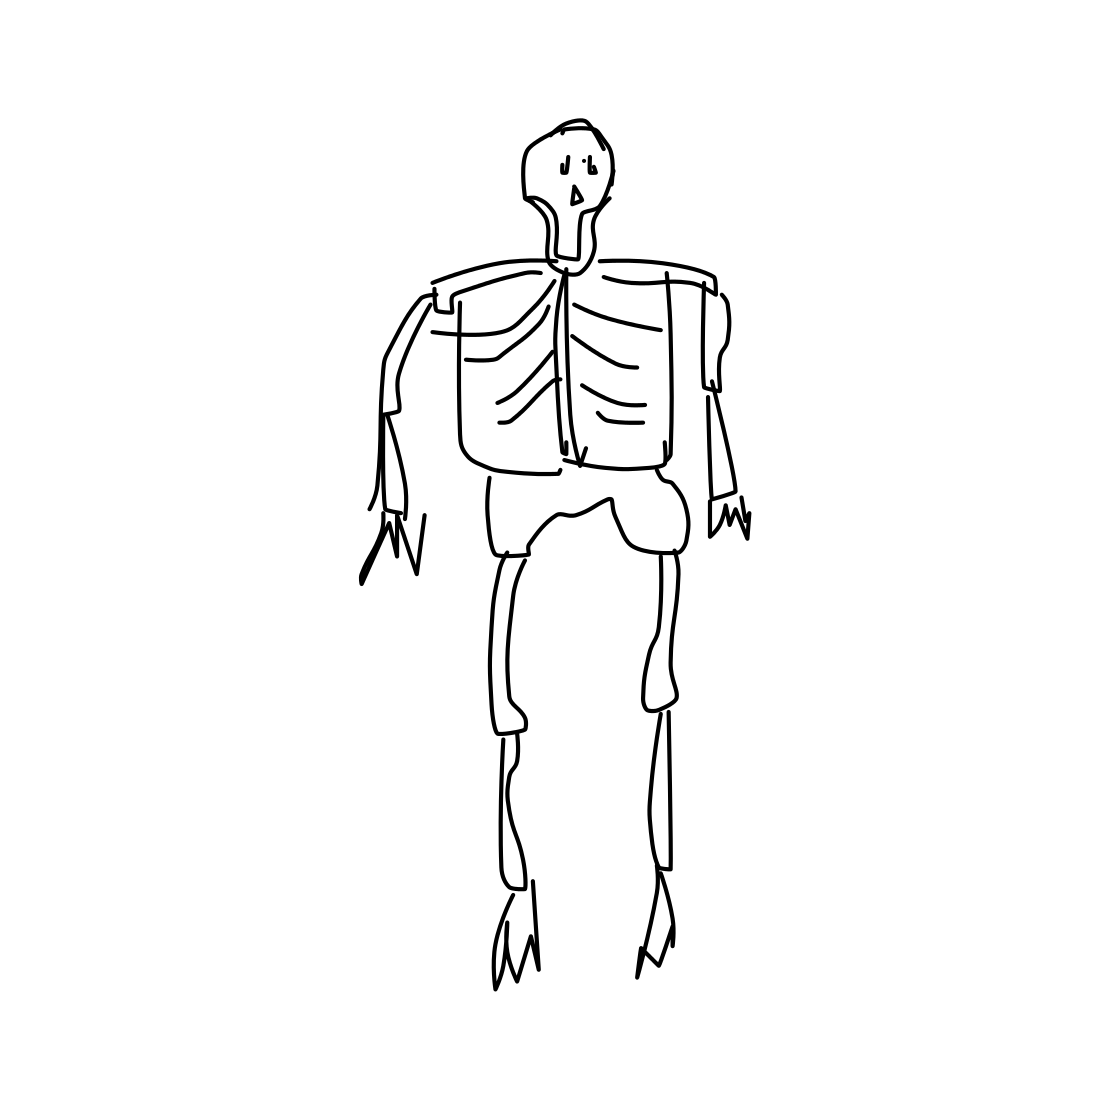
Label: human-skeleton